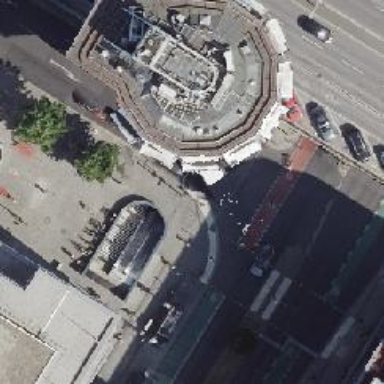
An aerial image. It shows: Subway entrance for railway system.